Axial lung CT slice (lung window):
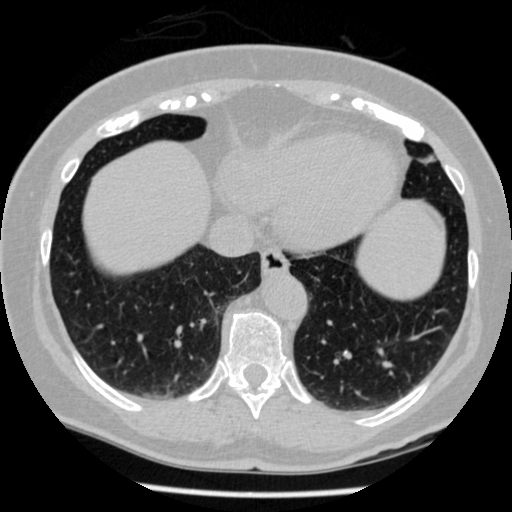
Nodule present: no